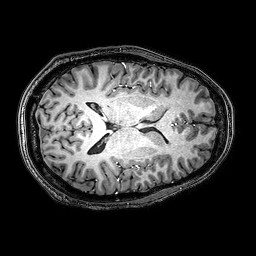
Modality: T1w
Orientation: axial
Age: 25
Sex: male
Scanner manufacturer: philips
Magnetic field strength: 3 T
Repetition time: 0.009 s
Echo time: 0.0035 s